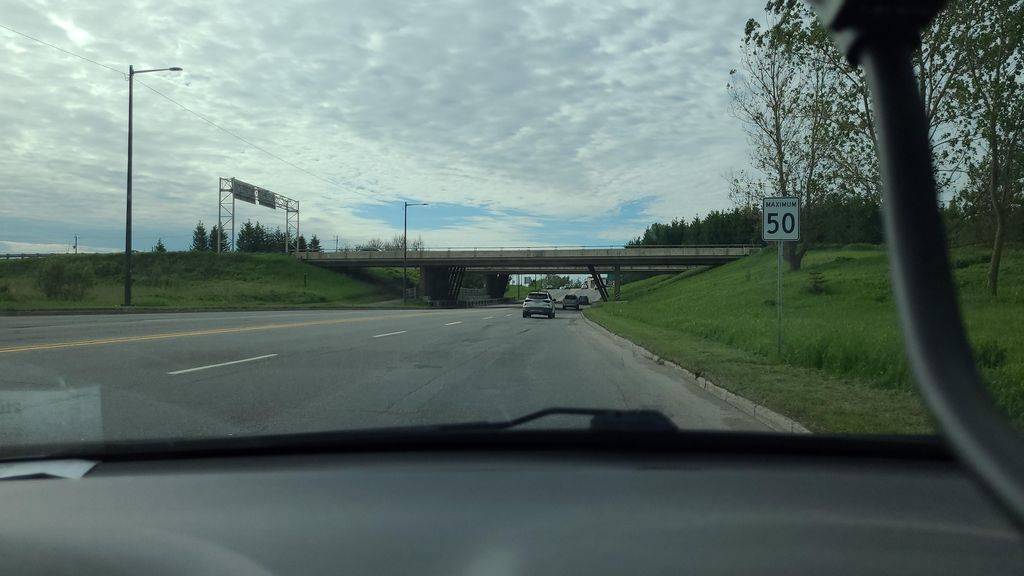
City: quebec_city